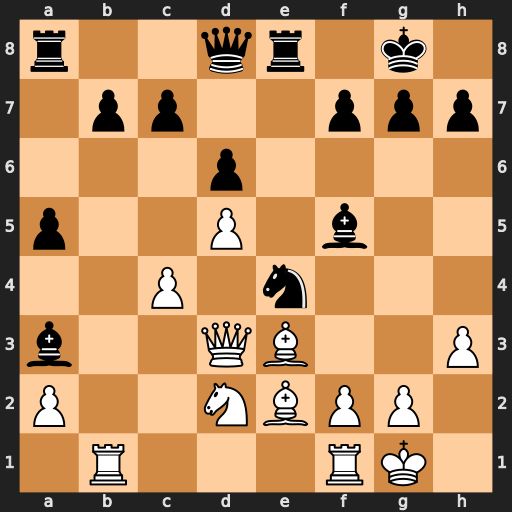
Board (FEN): r2qr1k1/1pp2ppp/3p4/p2P1b2/2P1n3/b2QB2P/P2NBPP1/1R3RK1
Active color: w
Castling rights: -
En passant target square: -
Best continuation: Nxe4 Bxe4 Qxa3 Bxb1 Rxb1